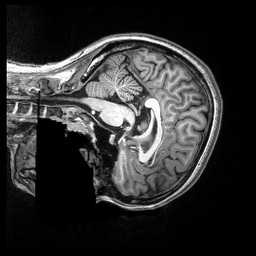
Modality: T1w
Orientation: sagittal
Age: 26
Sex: female
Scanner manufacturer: siemens
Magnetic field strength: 3 T
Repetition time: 2.53 s
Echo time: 0.0033 s